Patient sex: M
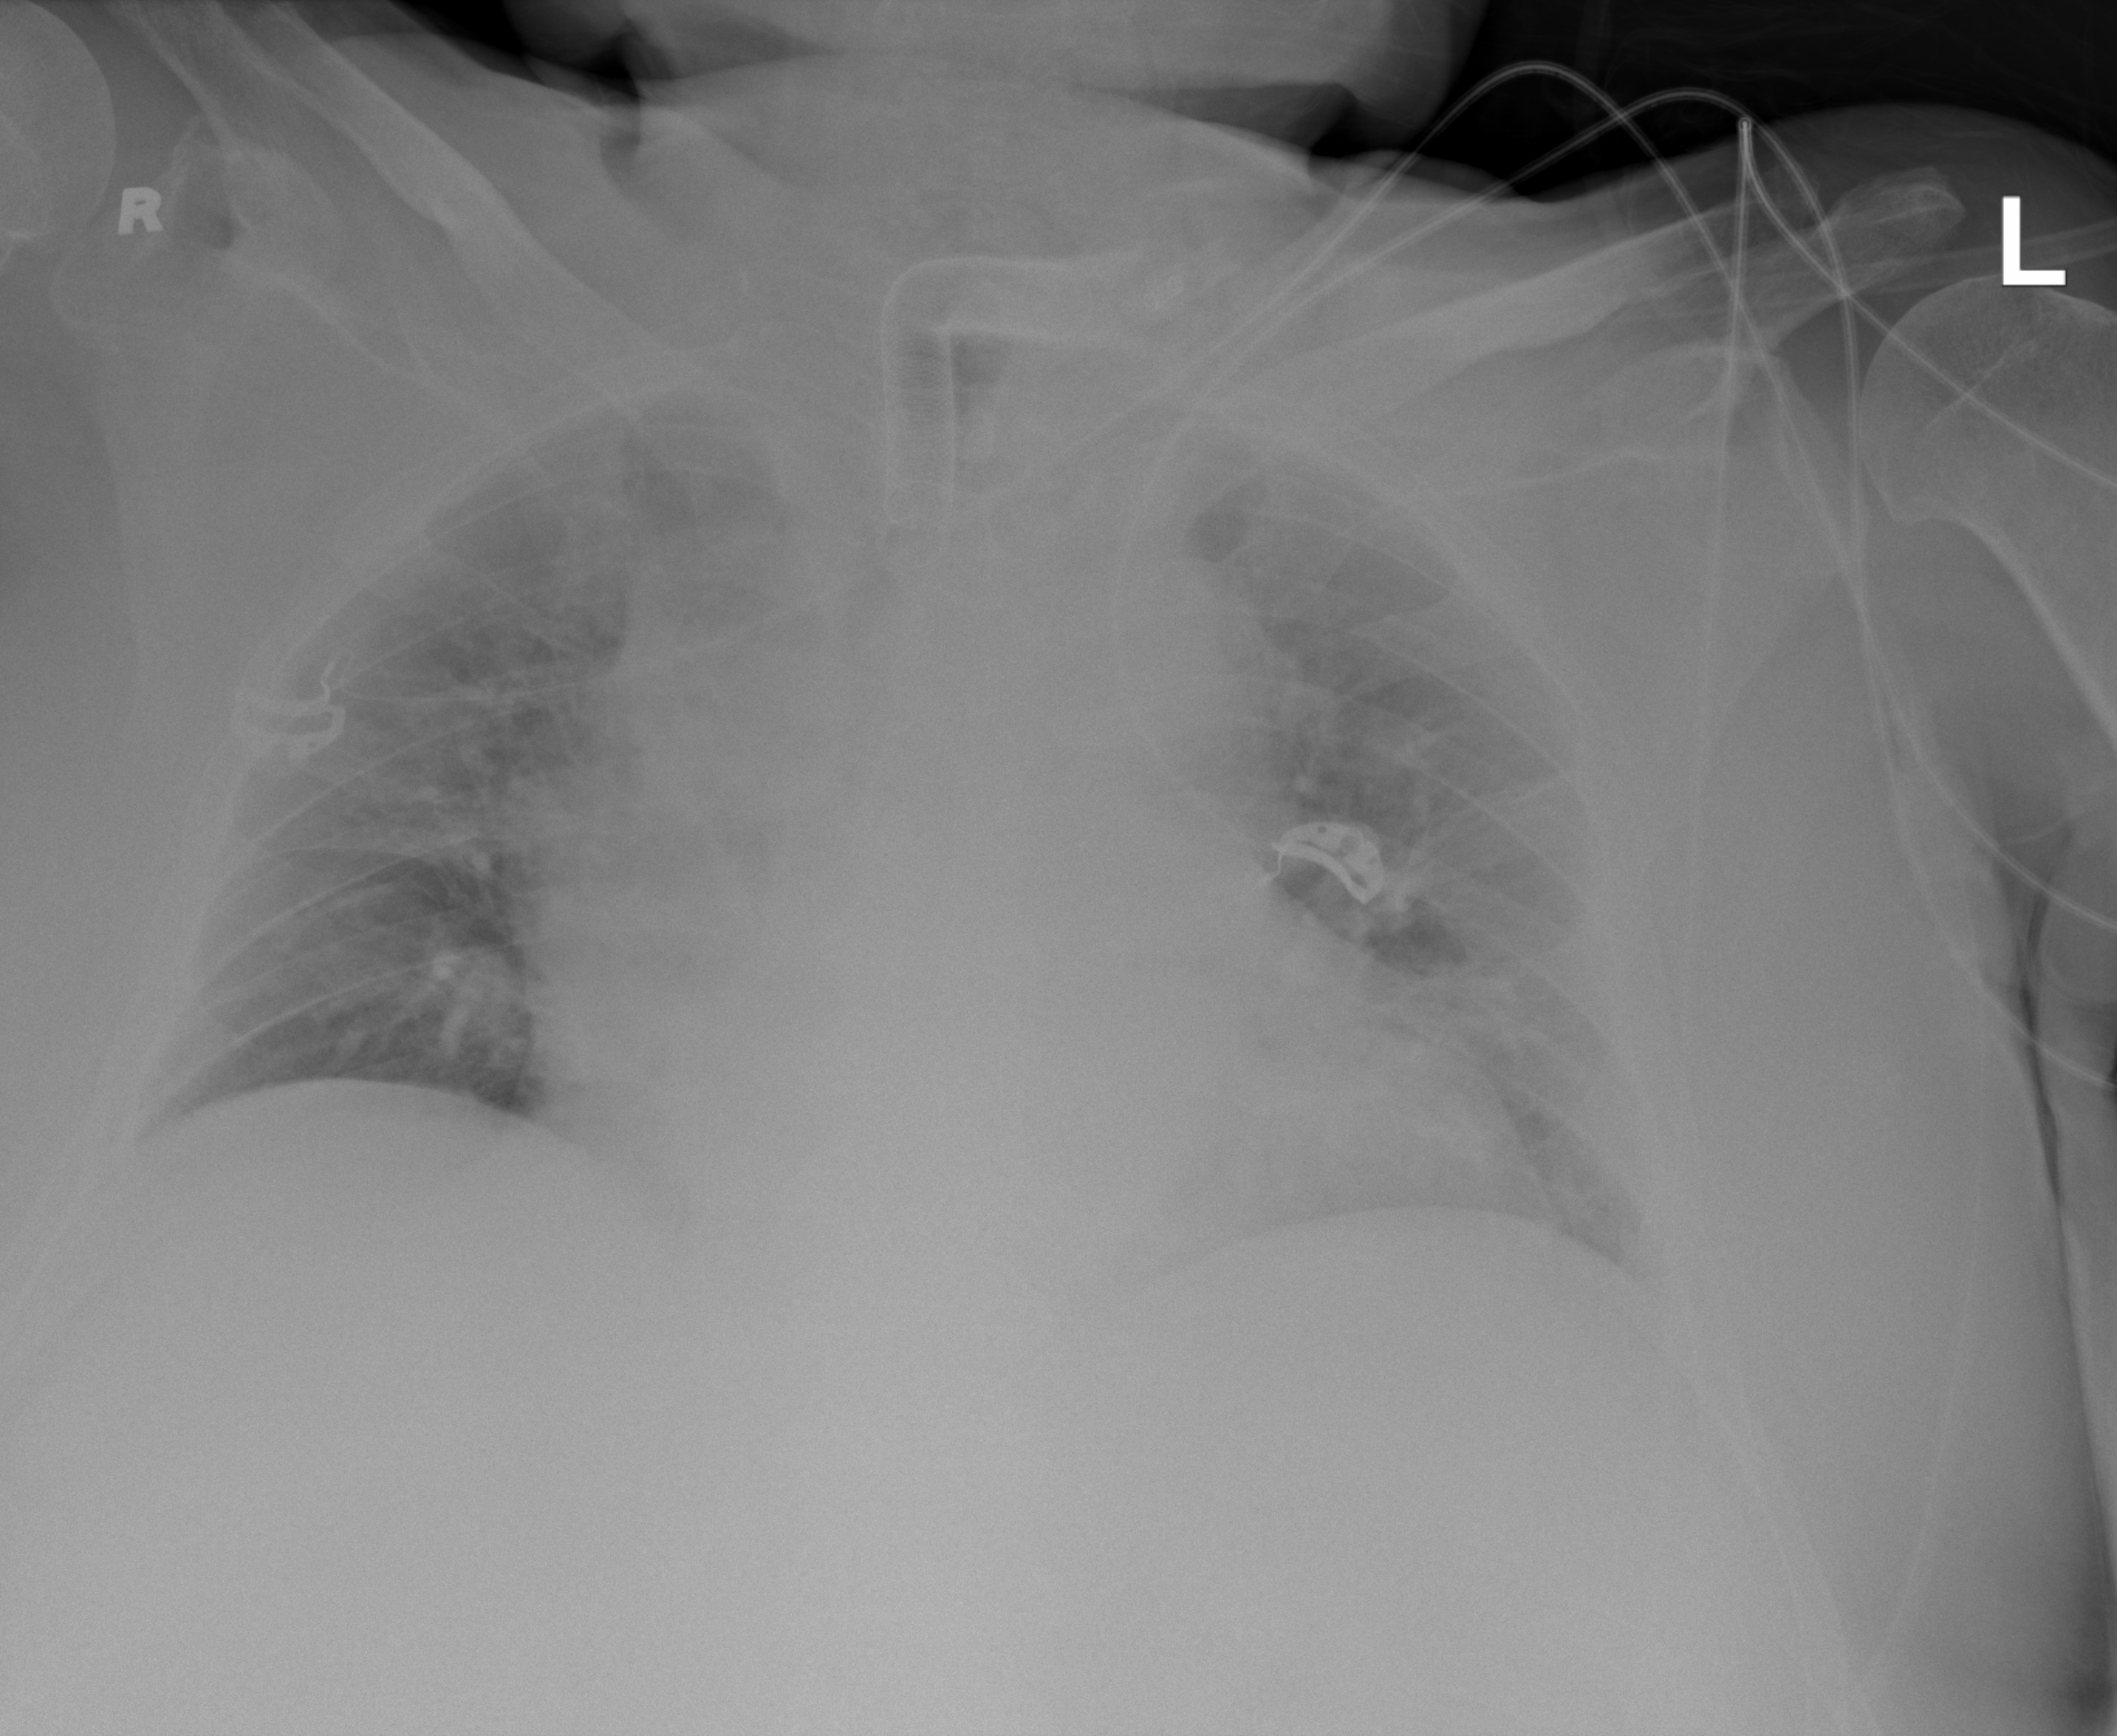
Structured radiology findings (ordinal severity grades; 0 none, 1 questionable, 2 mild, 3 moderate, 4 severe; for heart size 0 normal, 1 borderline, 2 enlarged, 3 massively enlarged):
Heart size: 2
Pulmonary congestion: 2
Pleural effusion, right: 0
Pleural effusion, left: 0
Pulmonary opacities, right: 2
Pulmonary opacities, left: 2
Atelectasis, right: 2
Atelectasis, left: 2